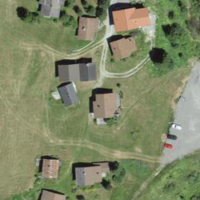
EUNIS habitat code: 24
Species observed at this site:
Parus major
Garrulus glandarius